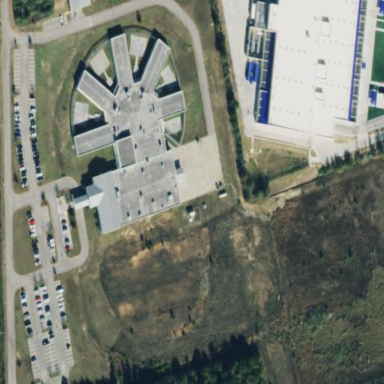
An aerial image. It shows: Healthcare facility identified as hospital.